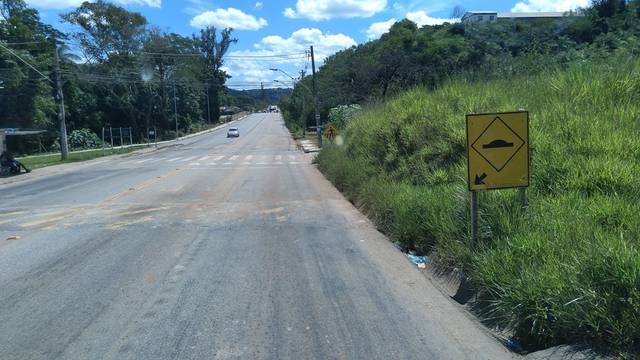
Region: Brazil
Coordinates: -19.876, -43.87